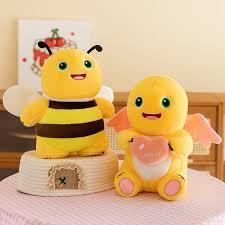
Label: nailong